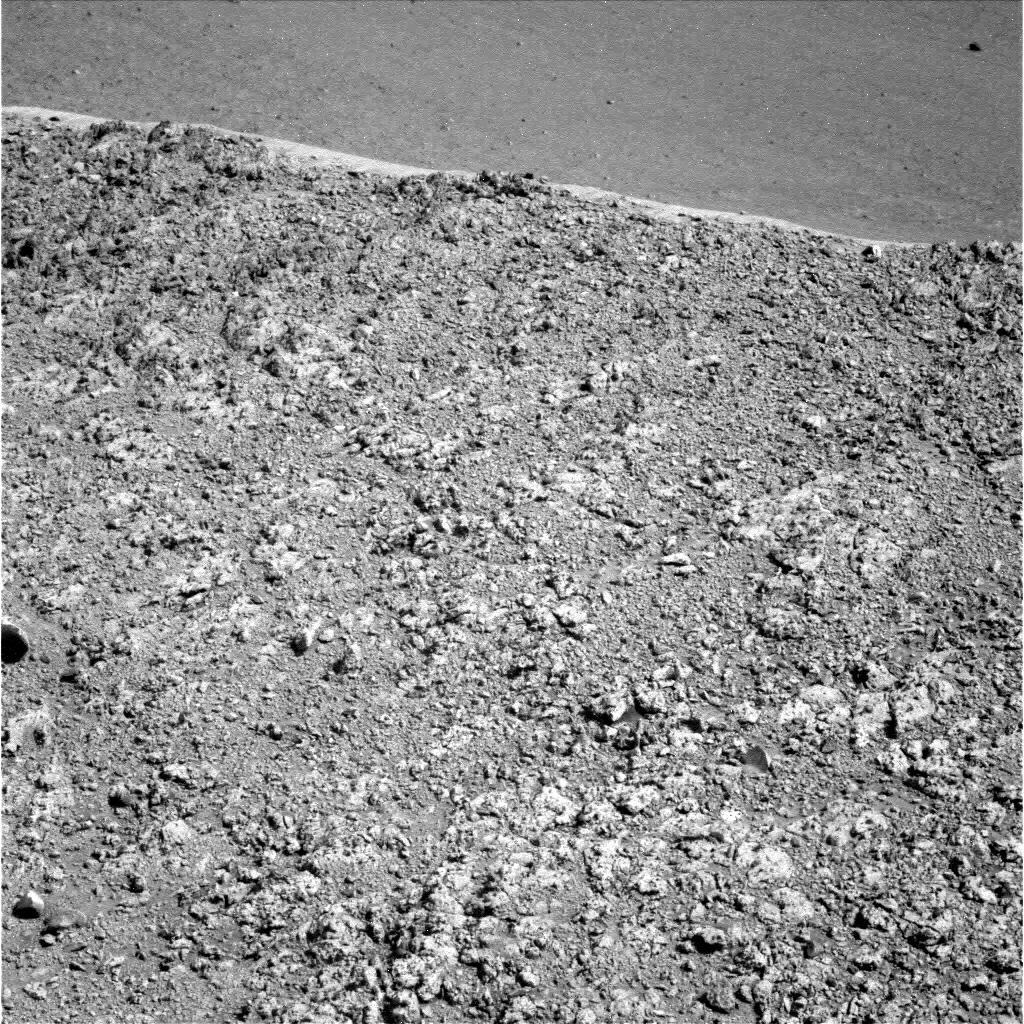
Terrain classes present: Gravel / Sand / Soil, Rock, Shadow